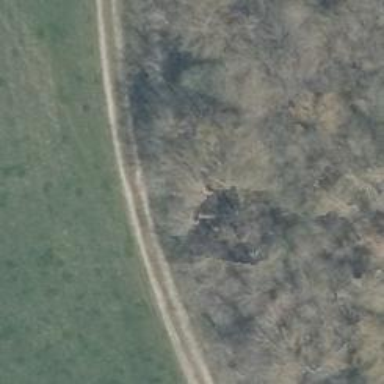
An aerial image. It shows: Grassy track road with grade 4 track type.